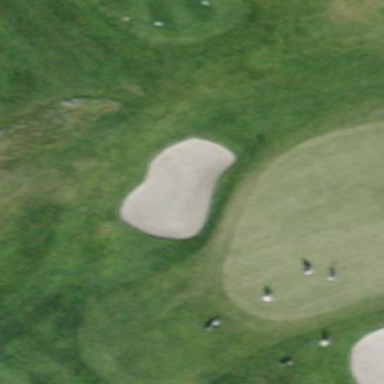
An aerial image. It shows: Bunker on golf course.